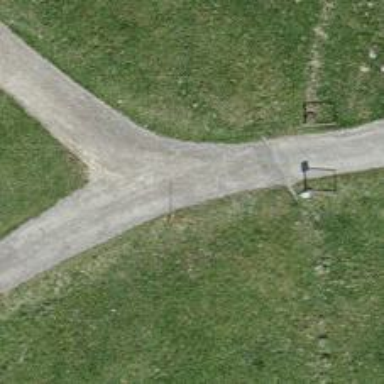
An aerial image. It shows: Driveway leading to service road.